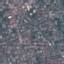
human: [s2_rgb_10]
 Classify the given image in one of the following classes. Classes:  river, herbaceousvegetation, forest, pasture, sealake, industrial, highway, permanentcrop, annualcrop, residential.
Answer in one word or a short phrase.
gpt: Residential